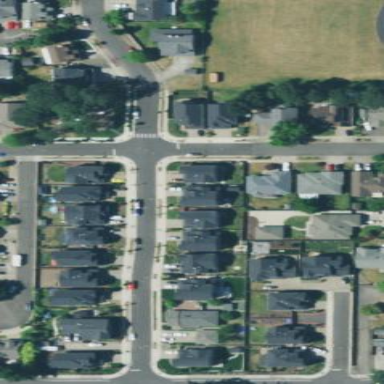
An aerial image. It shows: This residential area consists of single-family homes.